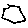
Label: hexagon